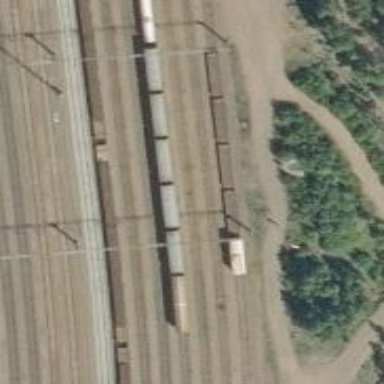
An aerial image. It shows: Rail yard with electrified contact lines for the trains.